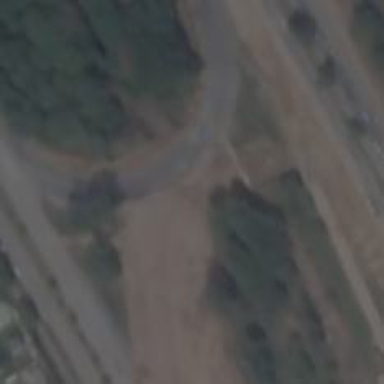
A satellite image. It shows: Trunk link highway.